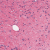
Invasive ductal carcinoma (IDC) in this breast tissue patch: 1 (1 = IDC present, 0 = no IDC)